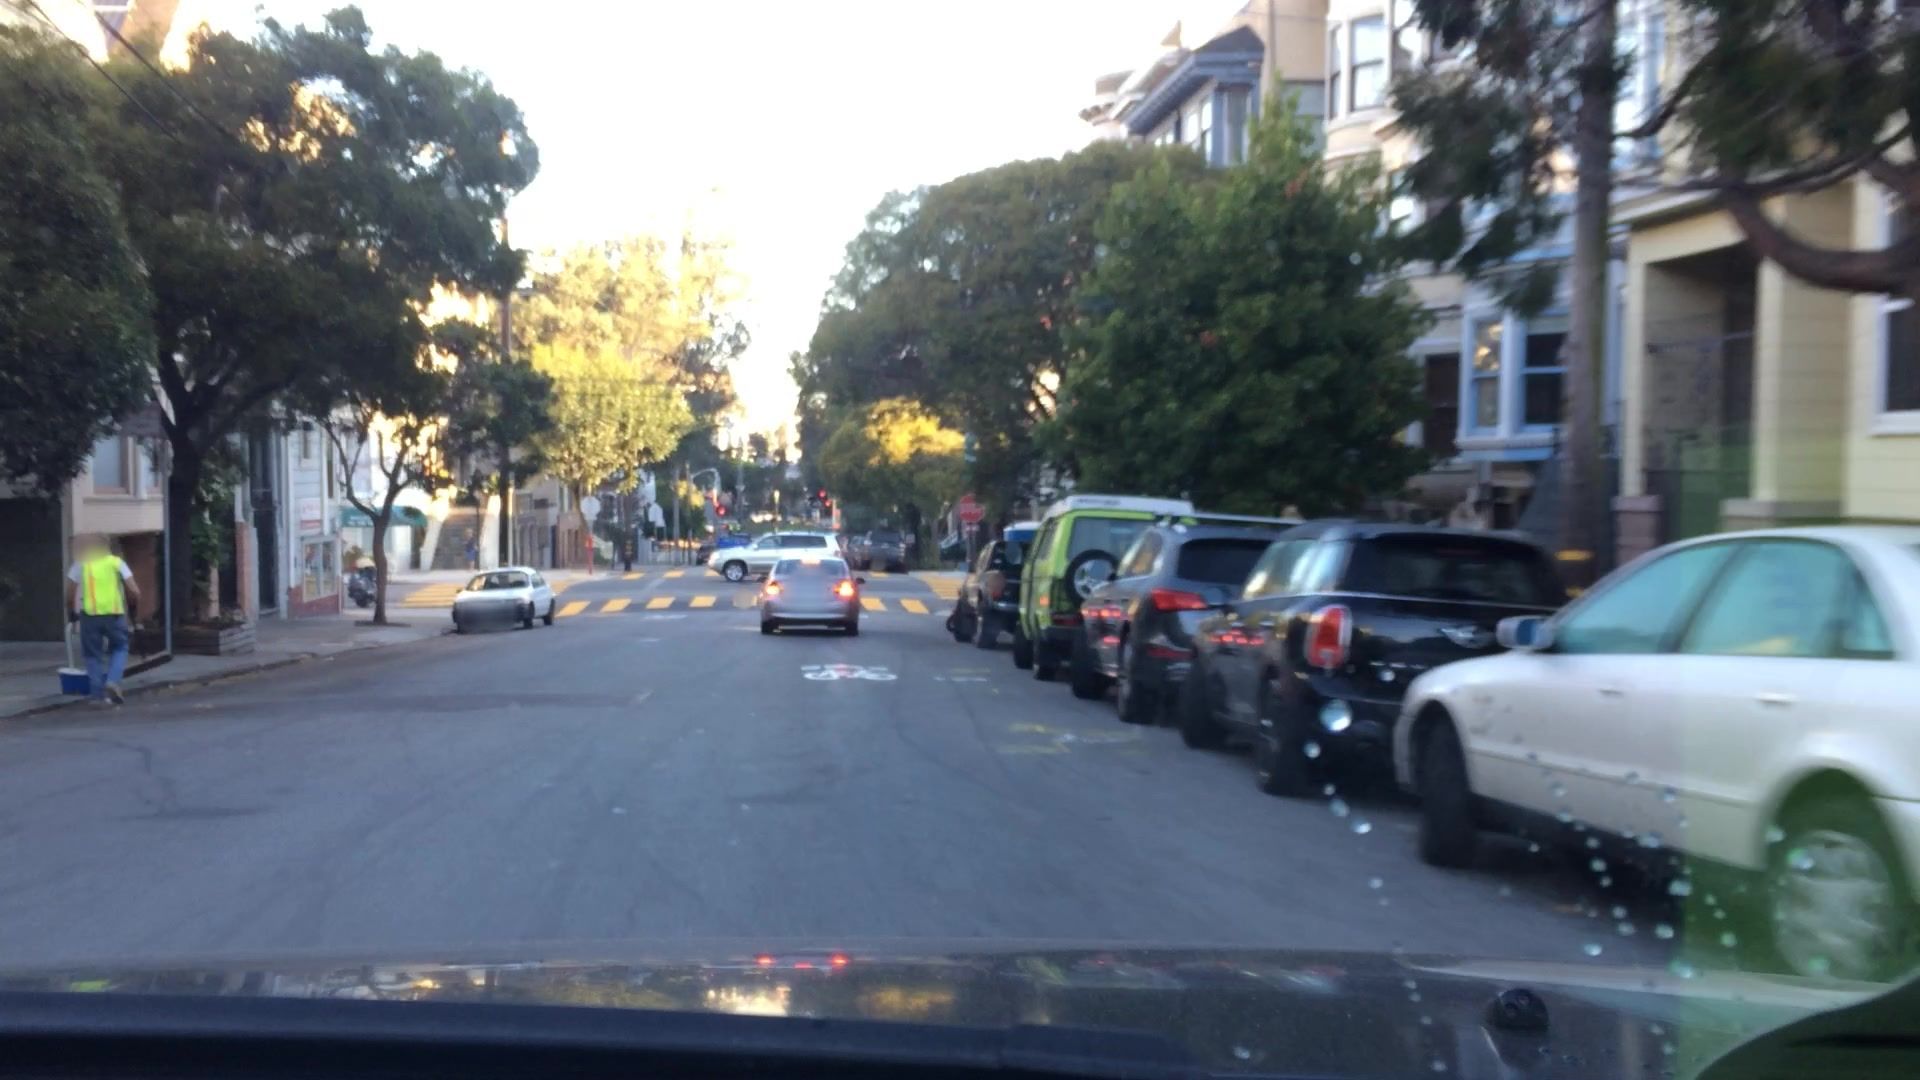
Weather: clear
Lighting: day
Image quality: slightly poor
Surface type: driving surface
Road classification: residential
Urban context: urban centre
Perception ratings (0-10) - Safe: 5.61, Lively: 8.64, Beautiful: 8.41, Boring: 0.71, Depressing: 0.92, Wealthy: 7.64